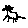
Label: cat